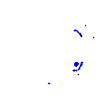
Particle: proton